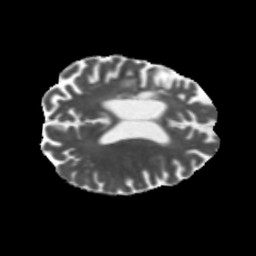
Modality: MD
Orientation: axial
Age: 68
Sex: female
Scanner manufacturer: siemens
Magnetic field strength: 3 T
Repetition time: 5.47 s
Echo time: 0.0854 s